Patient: sex M, age 36
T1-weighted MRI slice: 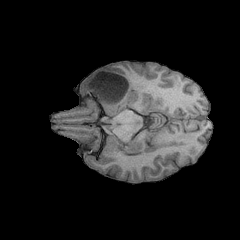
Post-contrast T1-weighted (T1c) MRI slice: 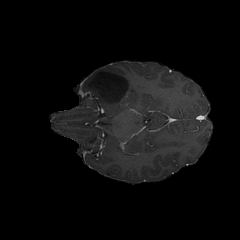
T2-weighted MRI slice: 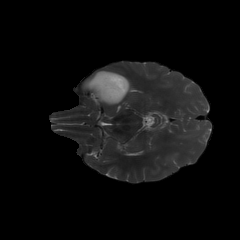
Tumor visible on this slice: yes
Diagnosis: Astrocytoma, IDH-mutant
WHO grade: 3